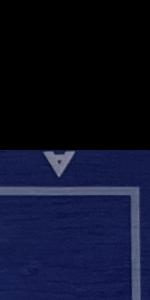
Label: Empty